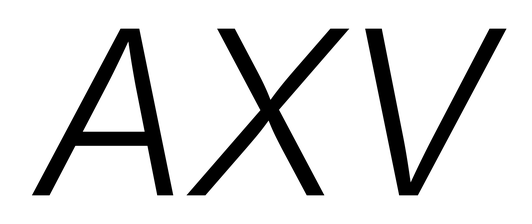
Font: Inter-Italic_Light_Italic